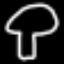
Label: mushroom